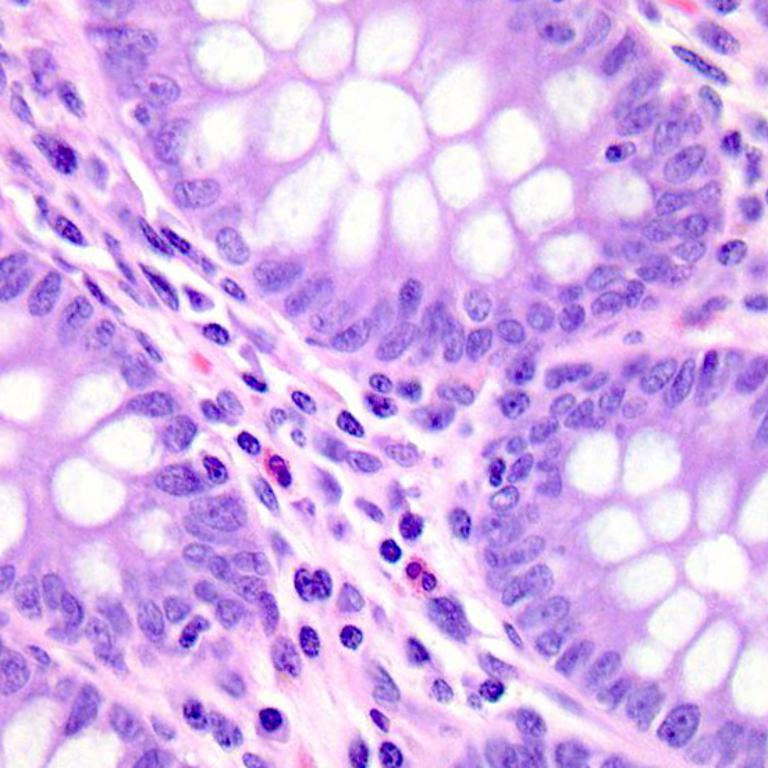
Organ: colon
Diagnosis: benign